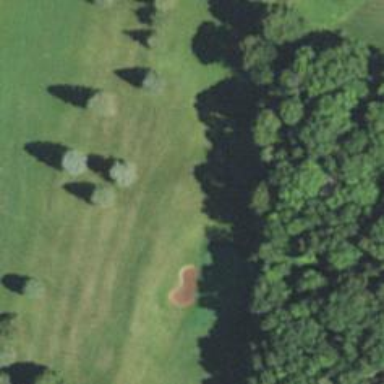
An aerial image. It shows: Golf tee.